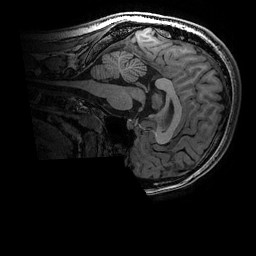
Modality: T1w
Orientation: sagittal
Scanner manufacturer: ge
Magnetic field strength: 3 T
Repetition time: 0.007 s
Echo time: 0.00342 s